Question: I have list of Points (int x, int y).
together they form areas, I check if this area is closed and then I need to get inner area formed by all positions that are inside this area.
example area:

Only idea I had is to convert this area to vector and check every point if it is inside polygon or not, counting intersections of polygon a axis's of point.
But I don't think it would be the most efficient way to do it.
other idea was to first get all points that are outside, I start from corners (if corner is not part of list of points, then is 100% empty), add all neighbor points that are empty and repeat.
then all points that aren't outside and aren't in highlighted list are inside.
but again, it feels somehow cumbersome...
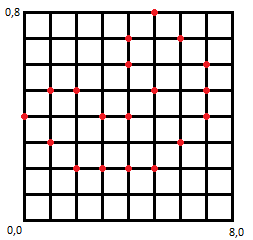
Answer: To find all inner grid points of grid polygon, one can exploit these observations:
1. for each inner grid point (x,y) also (x,y+0.5) and (x,y-0.5) are inner points.
2. the lines defined by y=n+0.5 have simple intersections with the grid polygon
This leads to the following algorithm:
1. As a prerequisite one needs all non-horizontal (i.e. vertical and diagonal) polygon edges, actually only the x-coords of the centers in ascending order for each (second) mid-row.
2. The grid is scanned at each second horizontal "mid-line", i.e. y=2n+0.5, where n is from a sufficient range of integers s.t. the polygon is "covered", see the blue lines in the scetch.
3. Starting from the left all intersections with the polygon (i.e. the non-horizontal edges) and all inner points of the form (m,2n+0.5) are to be detected, see the red and green circles (this is done by iterating over the x-coors of the edges' centers)
4. Now the vertical grid neighbours (m,2n) and (m,2n+1) of inner points (m,2n+0.5) are inner points, if they are not on the boundary, see the green points in the scetch.

Here is some pseudo code (C++/python inspired :-) ):
'''
list<Point> polygon; // given polygon as list of neighbouring grid points
// get centers of non-horizontal edges organized by line
map<int, set<float> > edgeCentersX; // for each scan line the x-coords of edges in ascending order
p_i = polygon[0]
yMin, yMax = 999999, -999999
for (i=1; i<polygon.size(); ++i)
p_i1 = polygon[i] // next point after p_i
if (p_i.x == p_i1.x)
continue // horizontal edges can be ignored
yMin_i = min(p_i.y, p_i1.y)
if (yMin_i % 2 == 1)
continue // we only need to look at each second mid-row
if (yMin_i < yMin)
yMin = yMin_i
if (yMin_i > yMax)
yMax = yMin_i
cx = 0.5*(p_i.x+p_i1.x)
edgeCentersX[yMin_i].insert(cx) // store edge center (yMin_i+0.5, cx)
p_i = p_i1
list<Point> innerPoints
for (y=yMin; y<= yMax; y+=2)
inside = false
cx_i = edgeCentersX[y][0]
for (i=1; i<edgeCentersX[y].size(); ++i)
cx_i1 = edgeCentersX[y][i]
inside = !inside
if (!inside)
continue
for (x=floor(cx_i)+1; x<cx_i1; ++x)
pLower = Point(y,x)
if (!polygon.contains(pLower))
innerPoints.append(pLower)
pUpper = Point(y+1,x)
if (!polygon.contains(pUpper))
innerPoints.append(pUpper)
'''